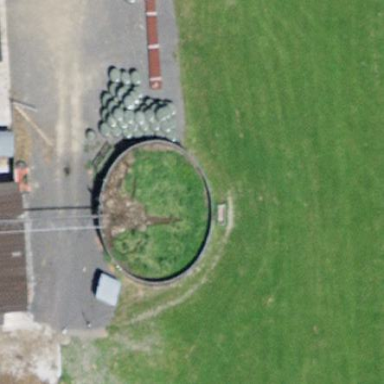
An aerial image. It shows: Storage tank that is man-made.